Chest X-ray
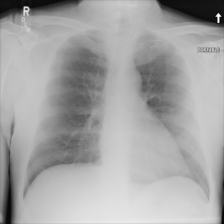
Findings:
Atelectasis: negative
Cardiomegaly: negative
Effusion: negative
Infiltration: negative
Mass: negative
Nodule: negative
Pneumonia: negative
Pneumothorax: negative
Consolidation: negative
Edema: negative
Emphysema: negative
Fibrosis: negative
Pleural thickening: negative
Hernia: negative